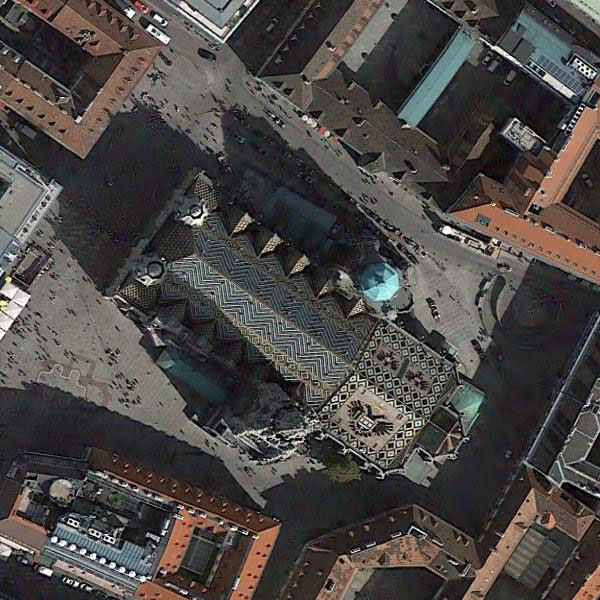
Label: Church